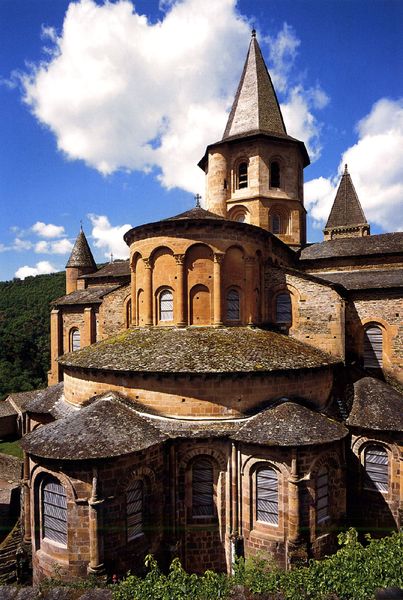
Titel: Ehemalige Benediktinerabteikirche Sainte-Foy in Conques
Standort: Conques (EU - F)
Schlagwörter: blau, himmel, weiß, wolken, fenster, dach, gebäude, rot, wolke, stein, tot, büsche, kirche, wald, rund, turm, italien, russland, dächer, mauer, ziegel, spitz, foto, bögen, erker, kreuz, türmchen, türme, moos, photo, sandstein, apsis, kapelle, rötlich, schindeln, basilika, rotunde, rundbau, kapellen, mauerstein, scheinarkaden